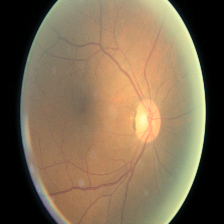
Diabetic retinopathy grade: Moderate